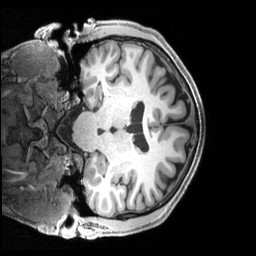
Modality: T1w
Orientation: coronal
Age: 26
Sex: male
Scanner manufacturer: siemens
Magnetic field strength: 3 T
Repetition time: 2.4 s
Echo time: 0.00219 s